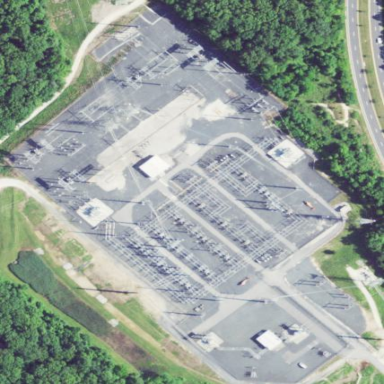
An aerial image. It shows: Fence surrounds transmission level power substation.